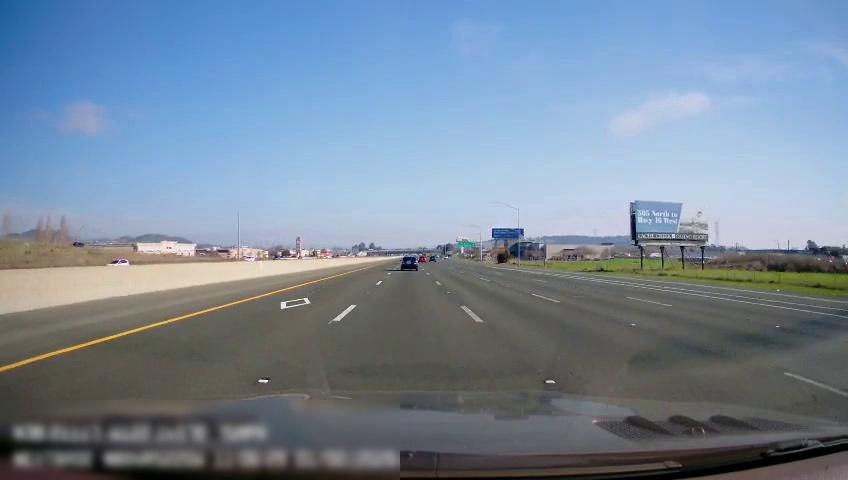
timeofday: Day
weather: Sunny
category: Drivable Space
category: Vehicles | Car
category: Vehicles | Car
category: Vehicles | Car
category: Lanes | Current Lane
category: Lanes | Alternate Lane
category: Lanes | Current Lane
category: Lanes | Alternate Lane
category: Lanes | Alternate Lane
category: Lanes | Alternate Lane
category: Lanes | Alternate Lane
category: Lanes | Alternate Lane
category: Traffic | Signs